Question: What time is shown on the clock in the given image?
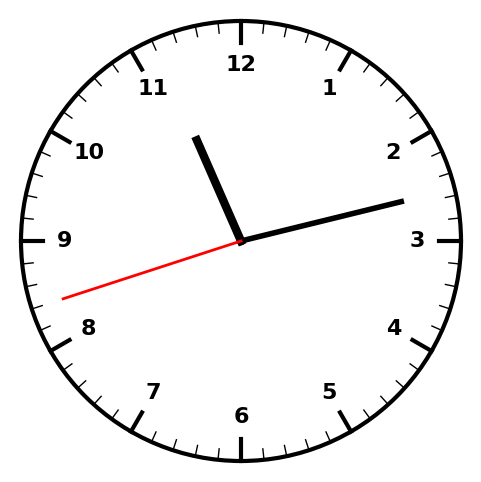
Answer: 11:12:42